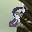
Label: 8